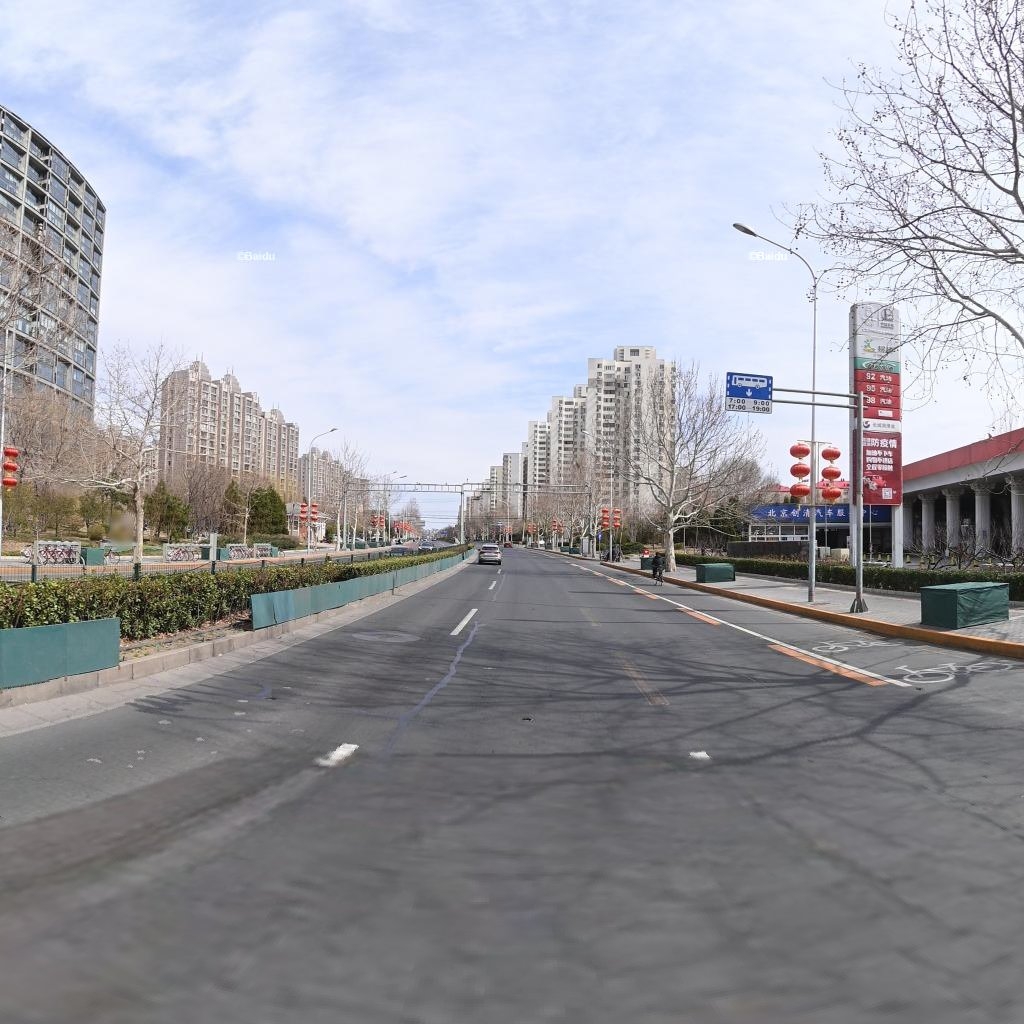
Region: Chaoyang
Road damage annotations: longitudinal patch, longitudinal patch, longitudinal patch, manhole cover, pothole, pothole